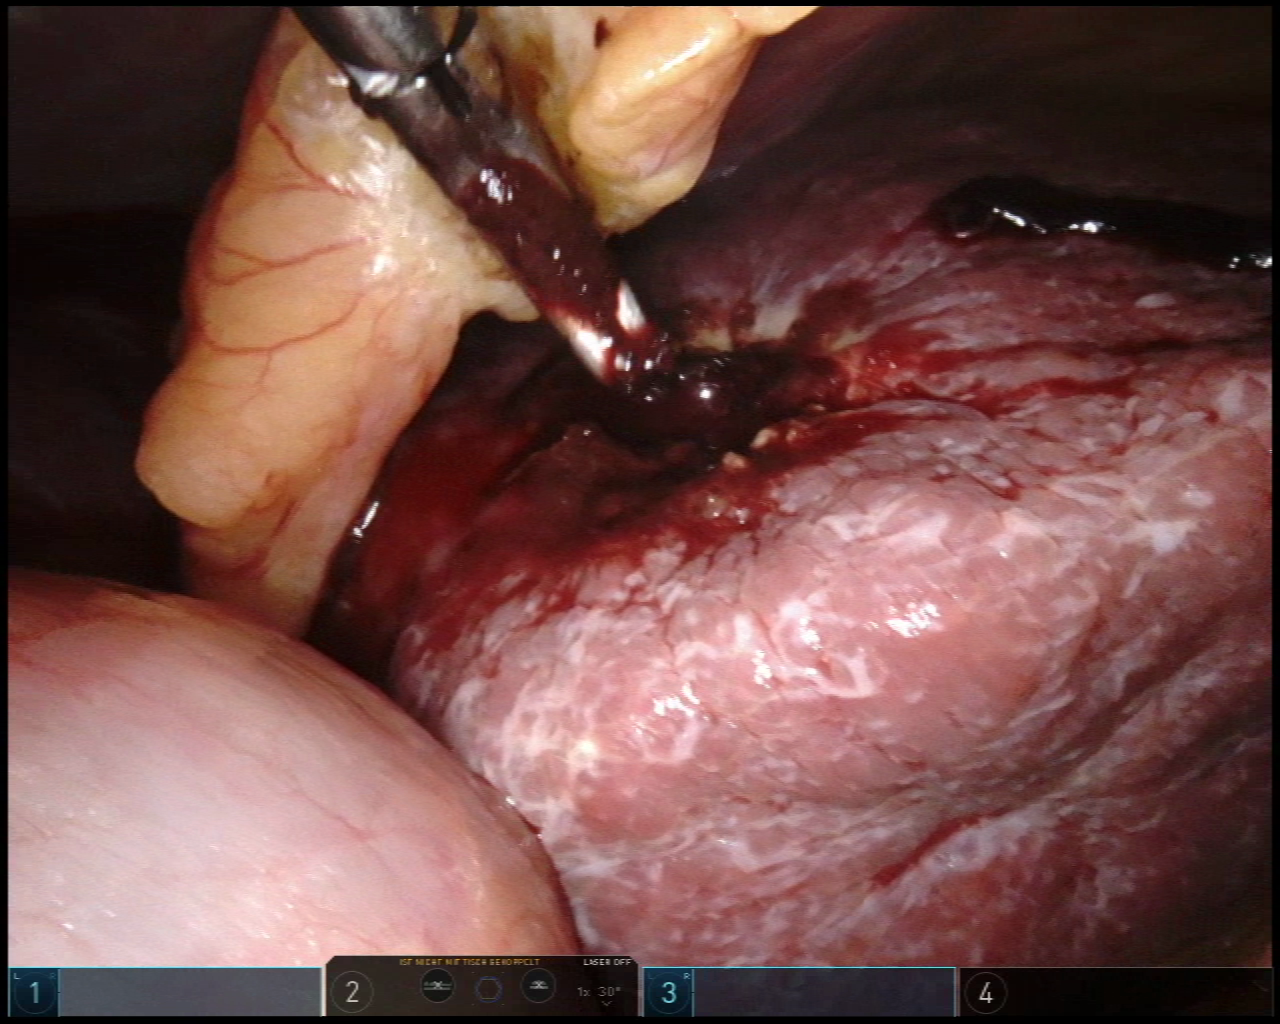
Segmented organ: liver
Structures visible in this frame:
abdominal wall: yes
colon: yes
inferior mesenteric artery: no
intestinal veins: no
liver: yes
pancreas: no
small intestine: no
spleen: no
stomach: no
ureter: no
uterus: no
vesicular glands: no